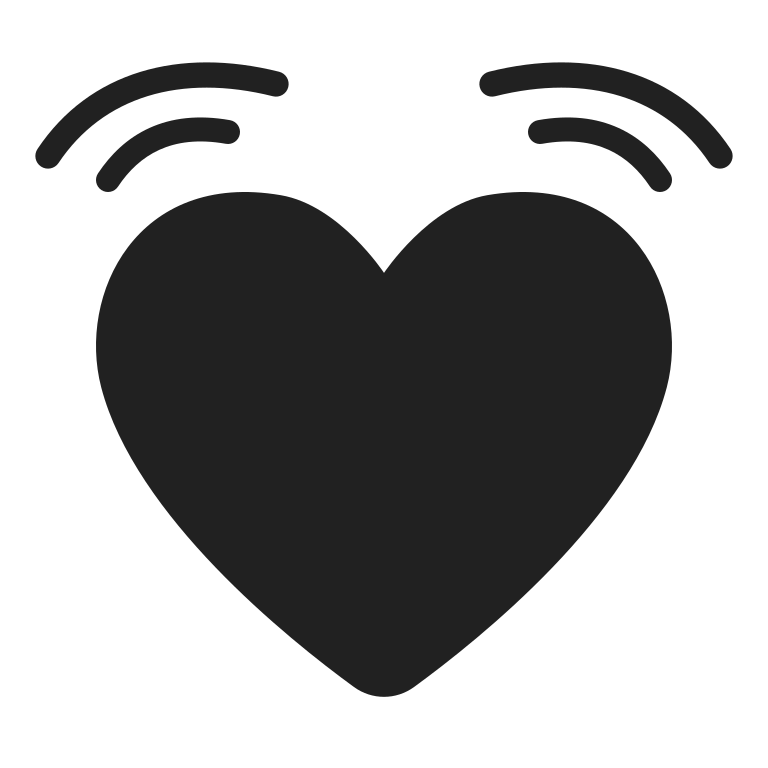
beating heart high contrast